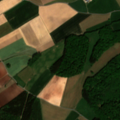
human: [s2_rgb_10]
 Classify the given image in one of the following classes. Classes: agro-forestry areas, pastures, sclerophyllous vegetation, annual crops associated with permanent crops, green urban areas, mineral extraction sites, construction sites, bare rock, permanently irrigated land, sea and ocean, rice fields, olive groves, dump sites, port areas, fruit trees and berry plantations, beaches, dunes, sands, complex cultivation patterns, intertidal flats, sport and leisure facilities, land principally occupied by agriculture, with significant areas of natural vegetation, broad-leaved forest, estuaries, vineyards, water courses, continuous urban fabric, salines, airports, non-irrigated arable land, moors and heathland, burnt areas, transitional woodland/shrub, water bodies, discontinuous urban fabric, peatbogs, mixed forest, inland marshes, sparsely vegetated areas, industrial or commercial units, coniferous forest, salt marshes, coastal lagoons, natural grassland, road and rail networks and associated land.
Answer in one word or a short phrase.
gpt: non-irrigated arable land, broad-leaved forest